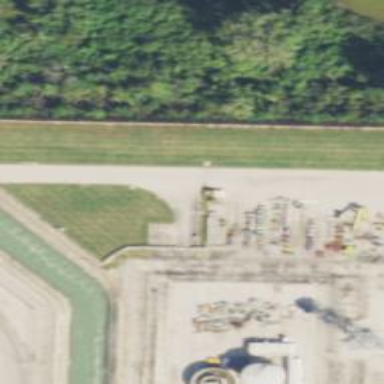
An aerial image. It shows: Image of helipad at airport.